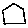
Label: house